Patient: sex F, age 37
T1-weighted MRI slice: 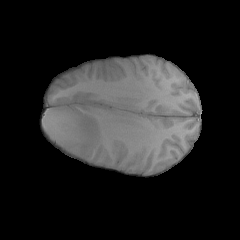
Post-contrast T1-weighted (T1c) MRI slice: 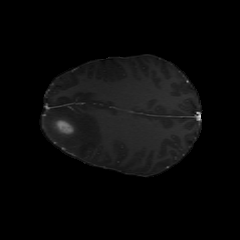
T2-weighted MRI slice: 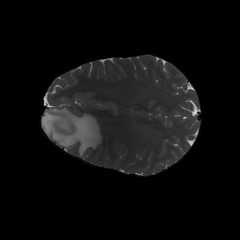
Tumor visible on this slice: yes
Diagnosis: Glioblastoma, IDH-wildtype
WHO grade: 4